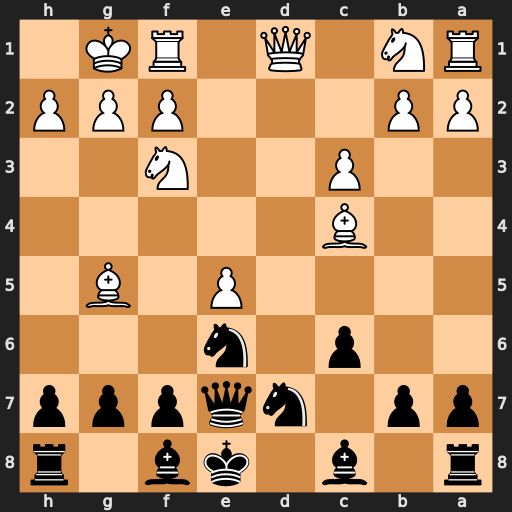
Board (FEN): r1b1kb1r/pp1nqppp/2p1n3/4P1B1/2B5/2P2N2/PP3PPP/RN1Q1RK1
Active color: b
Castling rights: kq
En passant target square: -
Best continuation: Nxg5 Nxg5 Qxg5